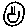
Label: smiley face